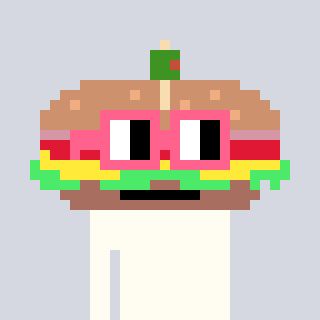
a pixel art character with square pink glasses, a sandwich-shaped head and a peachy-colored body on a cool background